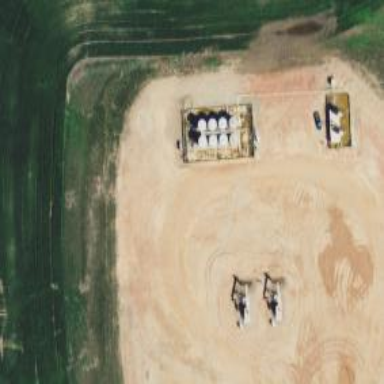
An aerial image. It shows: Storage tank that is man-made.